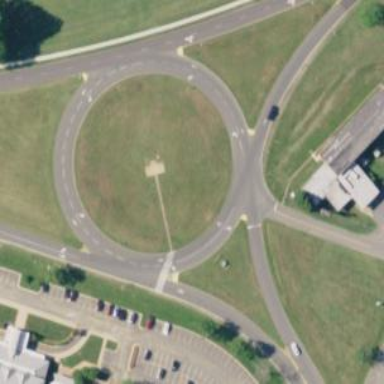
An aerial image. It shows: Secondary road with asphalt surface leading to roundabout junction.